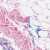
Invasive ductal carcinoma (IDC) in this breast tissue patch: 0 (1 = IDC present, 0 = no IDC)